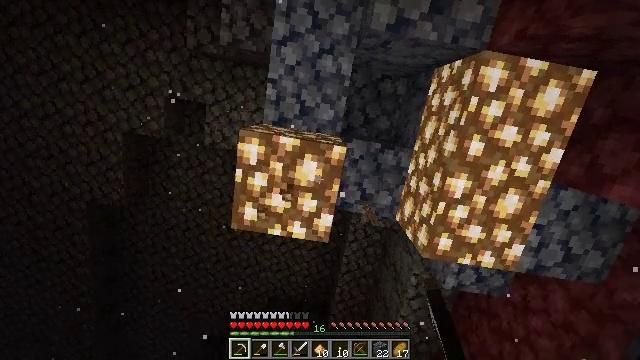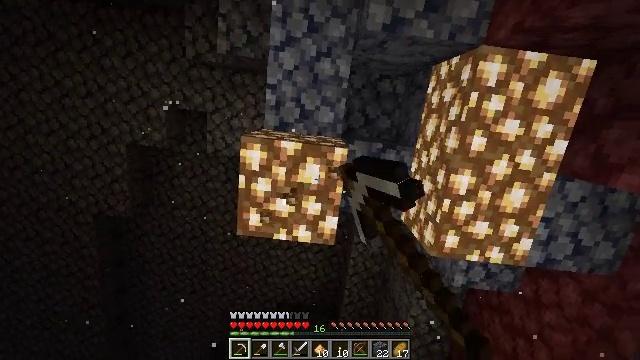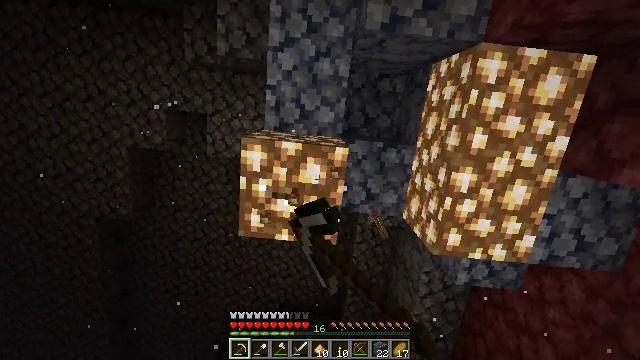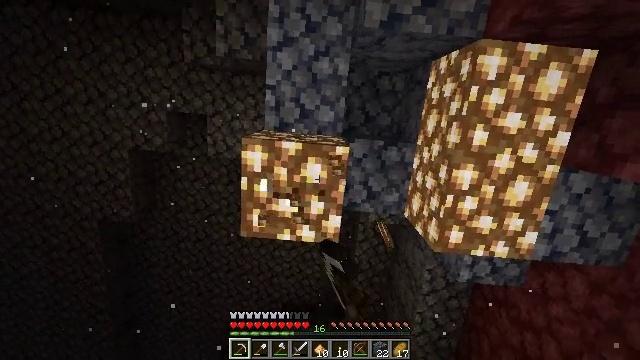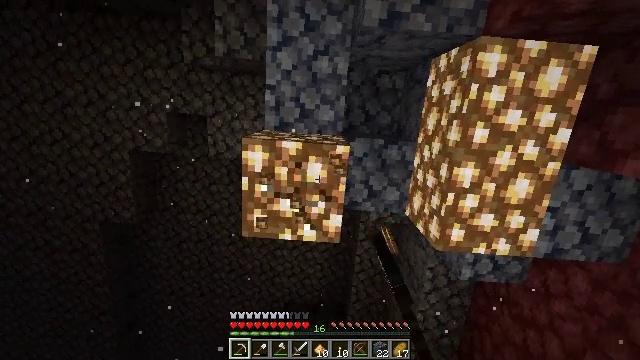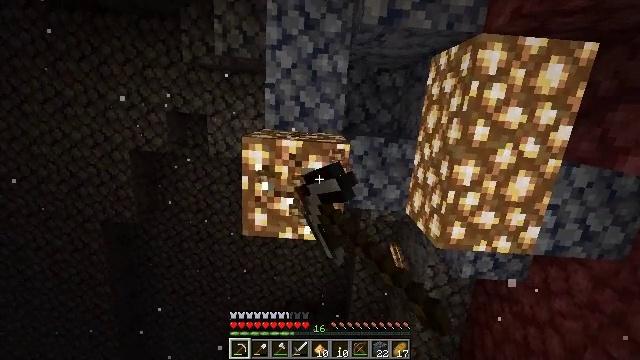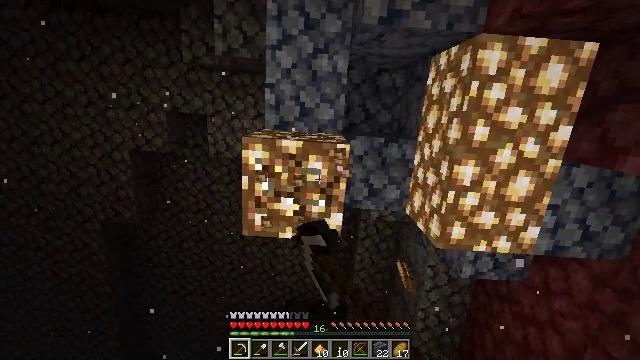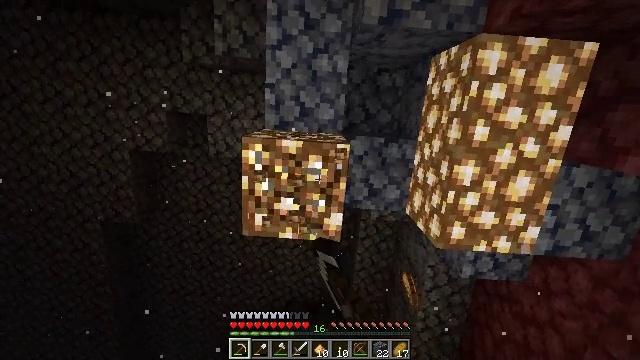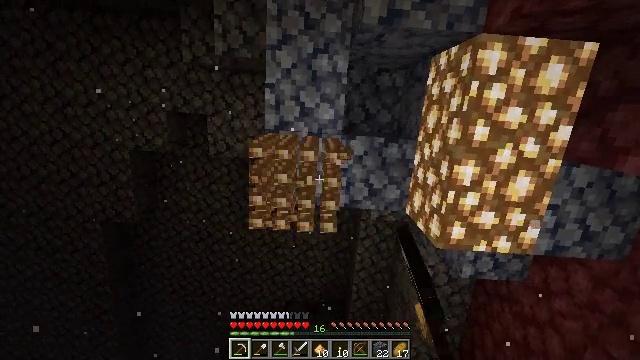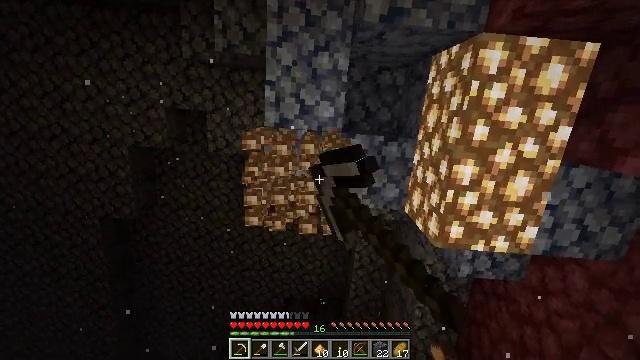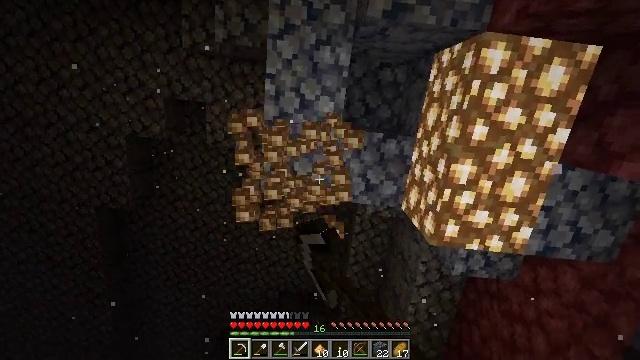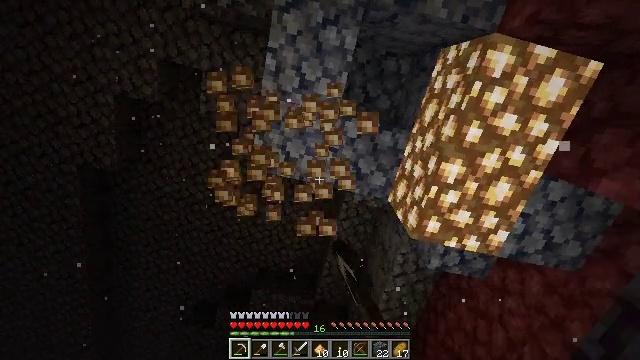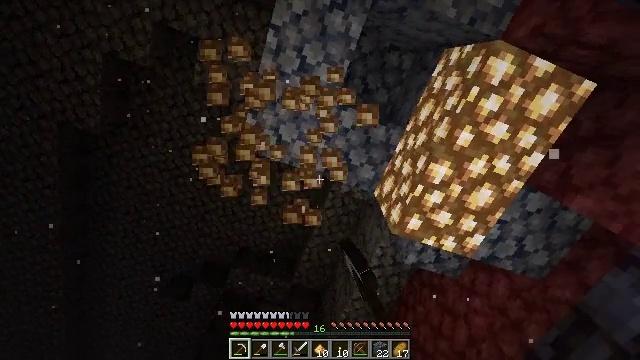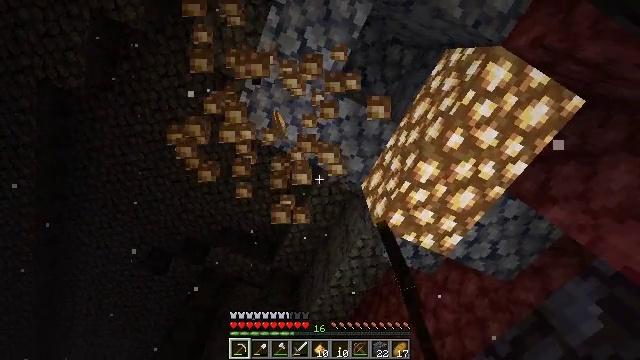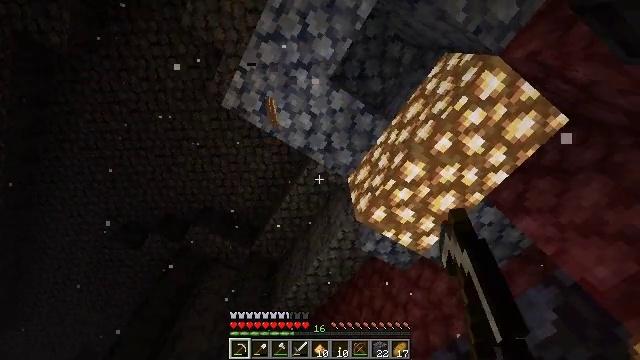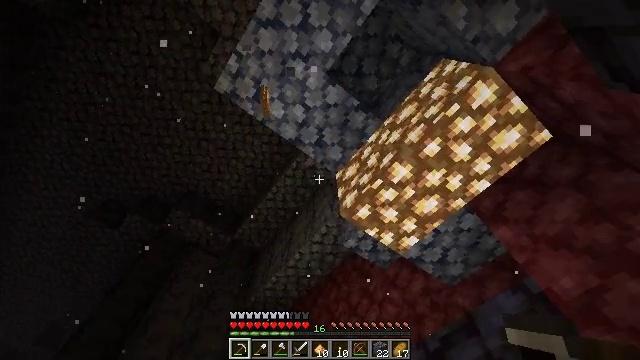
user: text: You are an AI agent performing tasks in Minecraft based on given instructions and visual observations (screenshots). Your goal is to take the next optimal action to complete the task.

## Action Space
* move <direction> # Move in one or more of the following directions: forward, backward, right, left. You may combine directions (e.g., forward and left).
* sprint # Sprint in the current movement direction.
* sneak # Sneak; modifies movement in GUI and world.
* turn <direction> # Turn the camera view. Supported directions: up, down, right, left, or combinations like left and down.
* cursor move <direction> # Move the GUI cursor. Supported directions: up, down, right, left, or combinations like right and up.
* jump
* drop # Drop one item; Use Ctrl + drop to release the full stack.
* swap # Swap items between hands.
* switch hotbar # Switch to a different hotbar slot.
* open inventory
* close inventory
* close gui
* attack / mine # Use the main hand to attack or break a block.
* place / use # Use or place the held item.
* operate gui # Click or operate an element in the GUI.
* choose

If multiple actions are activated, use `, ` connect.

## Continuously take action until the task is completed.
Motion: motion action
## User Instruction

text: Destroy the glowstone to harvest components.
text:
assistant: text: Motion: turn left, attack / mine
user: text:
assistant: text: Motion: attack / mine
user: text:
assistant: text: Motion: attack / mine
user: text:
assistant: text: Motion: attack / mine
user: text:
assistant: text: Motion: attack / mine
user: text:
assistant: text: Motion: attack / mine
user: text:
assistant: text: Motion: attack / mine
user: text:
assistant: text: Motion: attack / mine
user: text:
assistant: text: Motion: attack / mine
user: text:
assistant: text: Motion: turn right and down, attack / mine
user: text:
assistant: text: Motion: turn right and down, attack / mine
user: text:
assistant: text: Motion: turn right and down, attack / mine
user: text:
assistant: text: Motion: turn right and down, attack / mine
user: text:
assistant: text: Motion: turn right and down, attack / mine
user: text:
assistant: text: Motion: turn right and down, attack / mine
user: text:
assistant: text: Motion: turn right, attack / mine
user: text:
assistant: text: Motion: turn right, attack / mine
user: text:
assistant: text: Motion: turn right, attack / mine
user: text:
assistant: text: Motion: turn right, attack / mine
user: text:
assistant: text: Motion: attack / mine
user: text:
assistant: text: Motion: attack / mine
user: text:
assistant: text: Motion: attack / mine
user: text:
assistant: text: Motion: attack / mine
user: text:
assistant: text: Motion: attack / mine
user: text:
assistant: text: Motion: attack / mine
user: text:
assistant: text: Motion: turn right, attack / mine
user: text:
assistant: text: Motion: turn right, attack / mine
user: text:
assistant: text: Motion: turn right, attack / mine
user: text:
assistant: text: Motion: turn right, attack / mine
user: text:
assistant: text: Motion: turn right, attack / mine